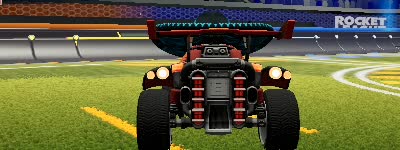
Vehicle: octane